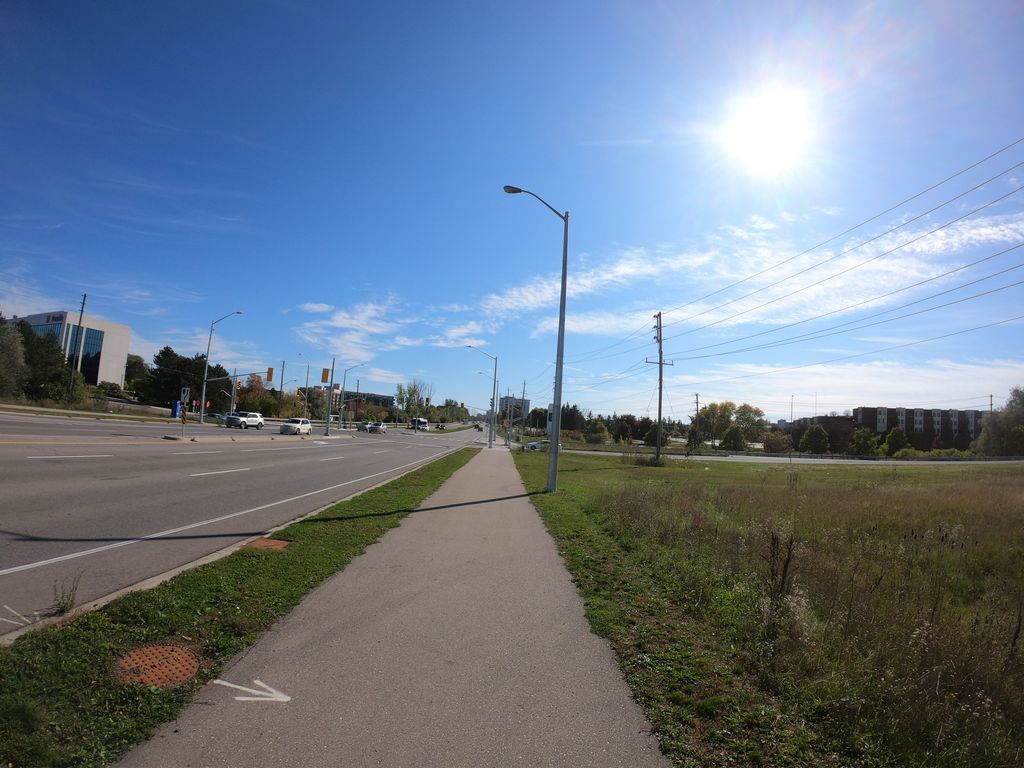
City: kitchener-waterloo